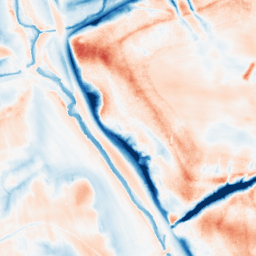
Category: classical
Decomposition family: gaussian
Decomposition parameters: sigma: 10
Upsampling method: regularized
Upsampling parameters: scale: 2
lambda_reg: 0.001
Upsampling scale: 2